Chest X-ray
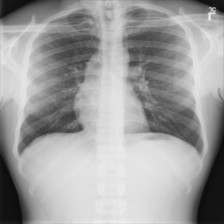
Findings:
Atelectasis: negative
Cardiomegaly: negative
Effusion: negative
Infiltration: negative
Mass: negative
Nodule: negative
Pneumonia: negative
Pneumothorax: negative
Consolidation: negative
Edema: negative
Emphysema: negative
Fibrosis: negative
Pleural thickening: negative
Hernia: negative